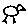
Label: bird